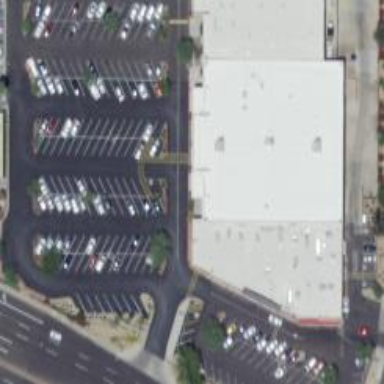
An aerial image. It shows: Retail building.